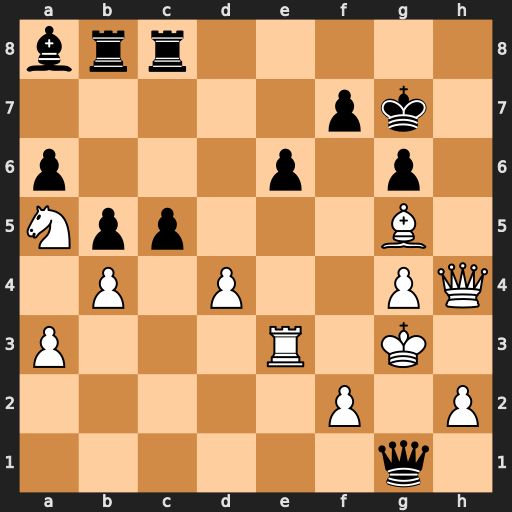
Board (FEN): brr5/5pk1/p3p1p1/Npp3B1/1P1P2PQ/P3R1K1/5P1P/6q1
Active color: w
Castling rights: -
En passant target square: -
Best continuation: Kf4 e5+ dxe5